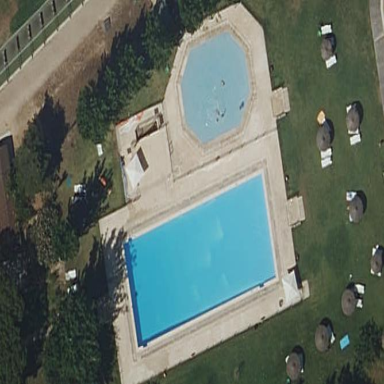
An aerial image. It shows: Swimming pool located in leisure land.